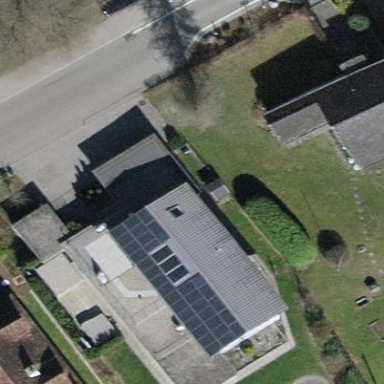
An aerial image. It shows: Solar power generator with photovoltaic panels.